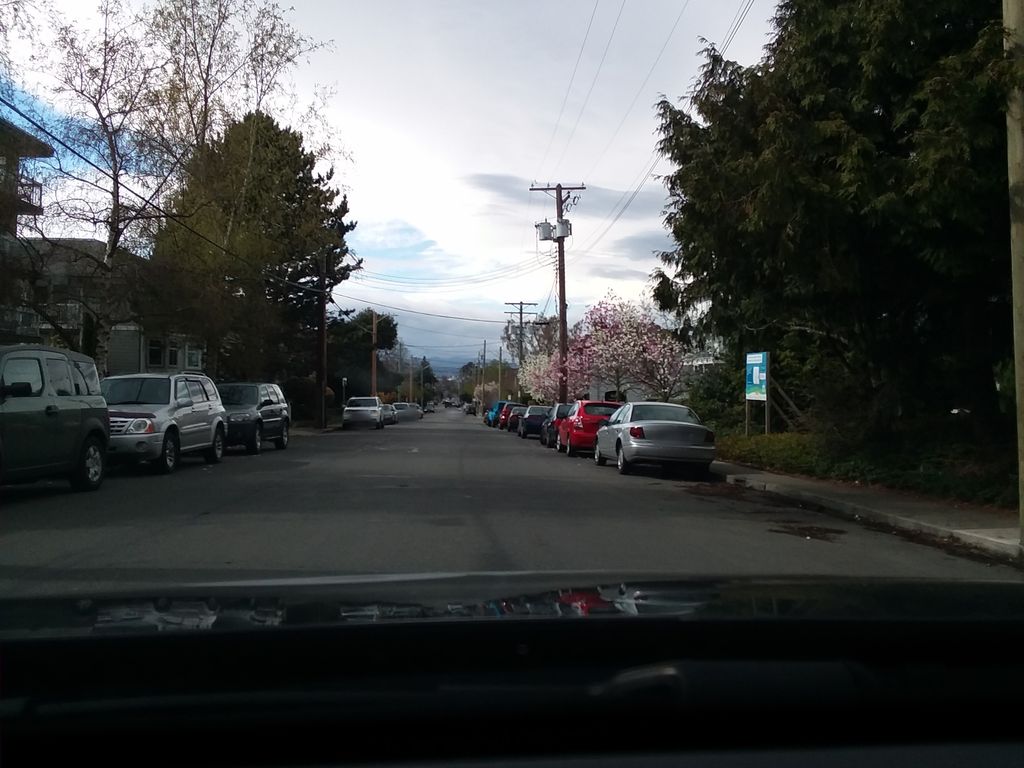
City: victoria